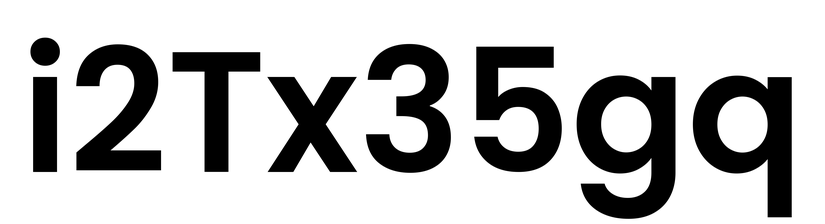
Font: Poppins-SemiBold